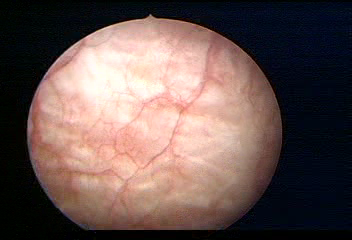
Modality: WLC
Class: Normal mucosa
Bladder cancer association: No